Question: What people are doing is basically taking the UA-XXXXXX code that you normally get with analytics, and they are generating calls against it. This is skewing my analytics stats. On top of that, in Google WebMaster tools, it's also causing this:

It looks like somehow these pages, with my code on or at least with the generated code on, is making Google Webmaster tools think I have lots of 404's. This can't possibly be good for my rankings.
Anyone know if there is anything you can do to stop this?
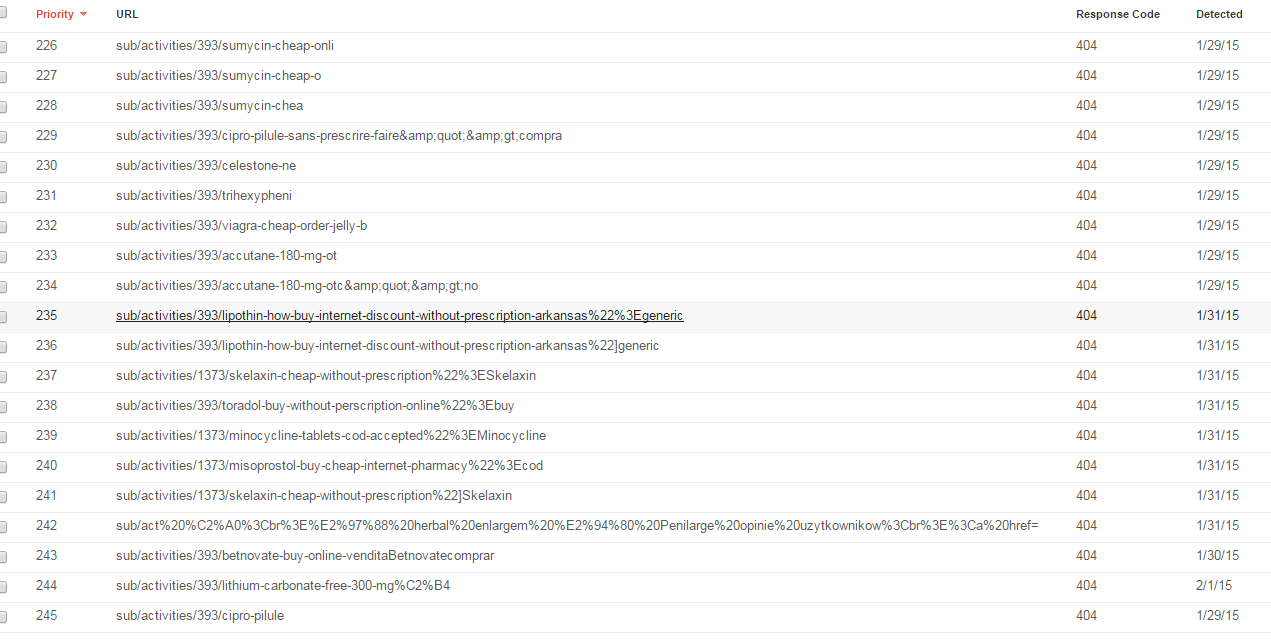
Answer: Since you can filter by custom dimensions you can set a "token" in a custom dimension on every page and filter out any traffic in your view settings that does not include the token.
Obviously this will not help against people who use the code from your website (unless you also implement shahmanthan9s suggestion - which is a lot of work but will give you cleaner data), but it will work against drive-by shooters who randomly select UAIDs to send data to (which is the situation you refer to in your comment).